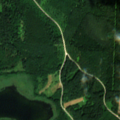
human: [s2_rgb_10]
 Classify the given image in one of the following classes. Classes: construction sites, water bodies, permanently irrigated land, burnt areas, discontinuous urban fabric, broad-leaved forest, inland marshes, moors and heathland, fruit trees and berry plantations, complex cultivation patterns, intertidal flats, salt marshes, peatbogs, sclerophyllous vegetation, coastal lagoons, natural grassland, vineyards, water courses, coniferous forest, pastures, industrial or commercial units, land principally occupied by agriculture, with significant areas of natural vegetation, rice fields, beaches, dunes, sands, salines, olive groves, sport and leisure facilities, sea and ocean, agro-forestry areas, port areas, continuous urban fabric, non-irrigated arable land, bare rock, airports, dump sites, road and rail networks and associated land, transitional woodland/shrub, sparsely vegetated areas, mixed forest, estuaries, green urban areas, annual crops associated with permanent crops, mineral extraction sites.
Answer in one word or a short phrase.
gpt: coniferous forest, mixed forest, transitional woodland/shrub, water bodies